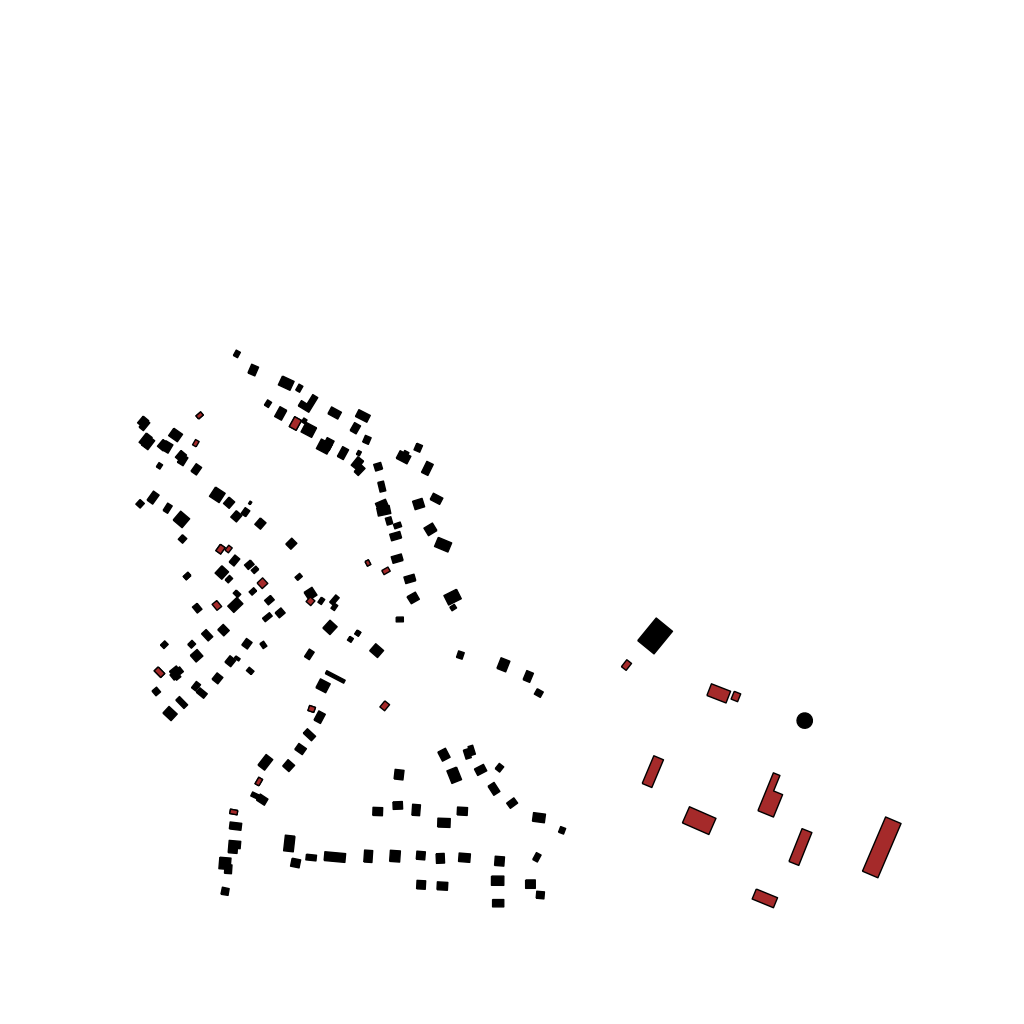
Tags: overhead vector_map, industrial, recreation, residential, individual_rise, low_rise, density_2, Building, Facility, 1.0 km²